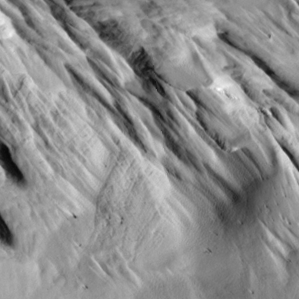
Label: non_frost